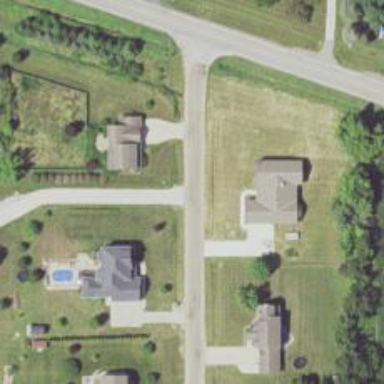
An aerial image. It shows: Residential road.